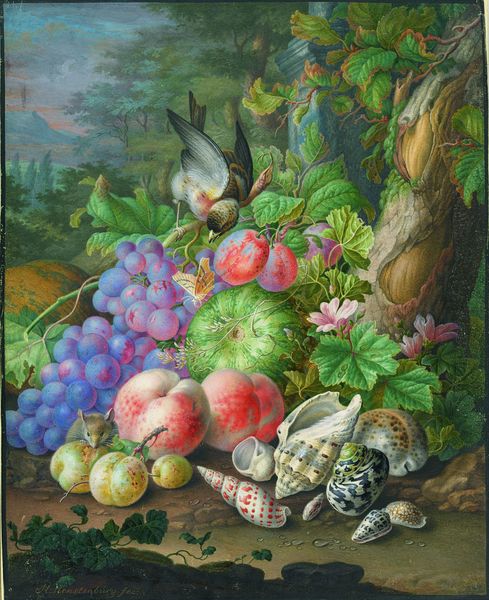
Titel: Früchtestilleben mit Fink und maritimen Schneckenhäusern
Künstler: Herman Henstenburgh
Standort: Wien
Institution: Albertina, Wien
Schlagwörter: baum, berg, blätter, flügel, gemälde, himmel, schatten, vogel, bäume, landschaft, blume, blumen, bunt, licht, säule, blüte, blüten, obst, tiere, expressionismus, malerei, federn, sockel, tod, öl, baumstamm, stamm, blatt, pflanzen, wald, frucht, früchte, kürbis, maus, ranken, stilleben, stillleben, trauben, schnabel, violett, essen, wein, birne, melone, nahrung, zweig, violet, schmetterling, ranke, weintrauben, spatz, manierismus, rinde, pfirsich, muschel, muscheln, pfirsiche, pflaume, schnecke, traube, weinblätter, weintraube, schnecken, baumrinde, schneckenhaus, gehäuse, buche, falter, mirabelle, frücht, pflaumen, zwetschgen, weinbeeren, farbenfroh, pfirsisch, pfirsische, schwalbe, mirabellen, voge, schneckenhäuser, apfeö, landschagt, feldmaus, musscheln, kütbis, meline, pfisiche, reneclaude